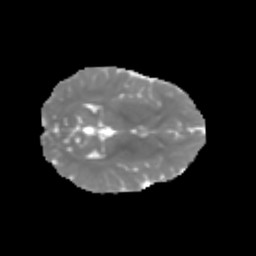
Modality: MD
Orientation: axial
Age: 7
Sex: female
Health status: healthy